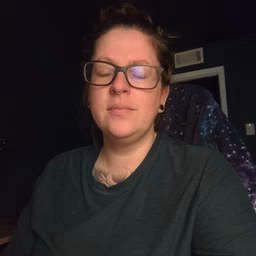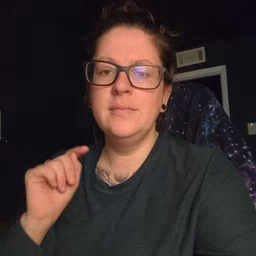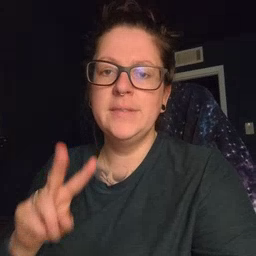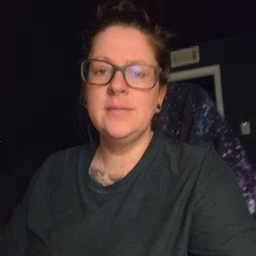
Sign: TV